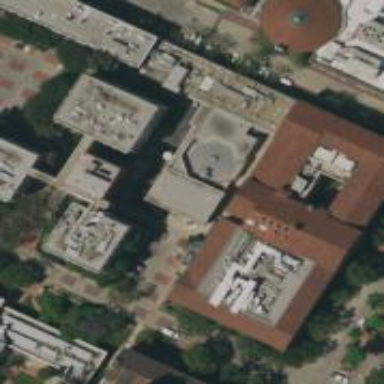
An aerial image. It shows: View of university building.